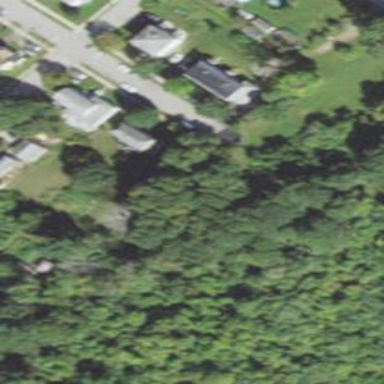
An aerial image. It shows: Residential driveway.